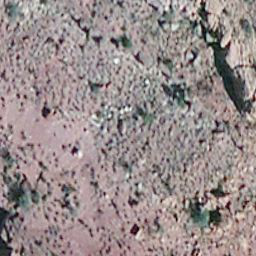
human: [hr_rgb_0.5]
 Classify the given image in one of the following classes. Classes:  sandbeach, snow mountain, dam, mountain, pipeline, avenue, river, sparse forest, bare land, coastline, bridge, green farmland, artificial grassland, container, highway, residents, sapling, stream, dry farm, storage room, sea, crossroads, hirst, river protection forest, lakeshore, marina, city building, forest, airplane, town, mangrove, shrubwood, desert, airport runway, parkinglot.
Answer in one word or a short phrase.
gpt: bare land